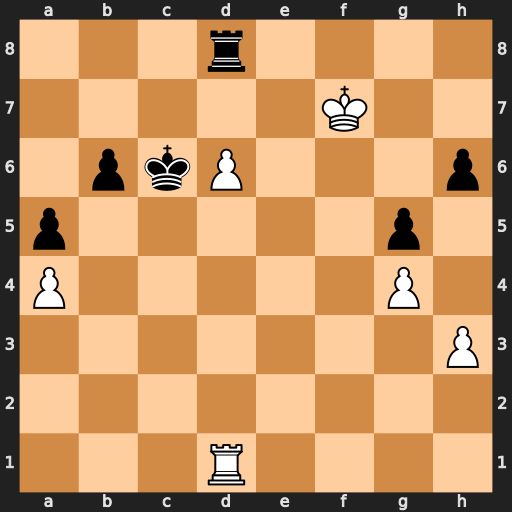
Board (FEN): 3r4/5K2/1pkP3p/p5p1/P5P1/7P/8/3R4
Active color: w
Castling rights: -
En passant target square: -
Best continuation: Ke7 Rd7+ Ke6